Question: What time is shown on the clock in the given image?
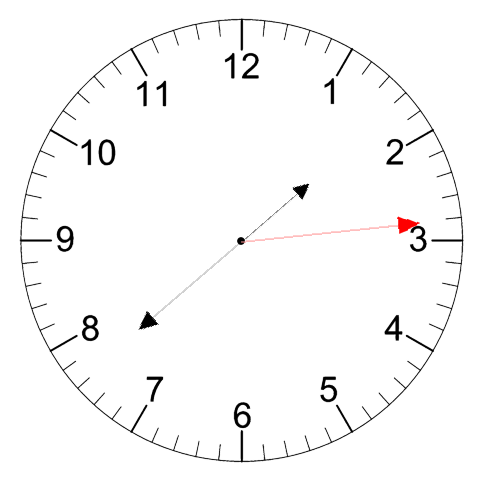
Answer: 01:38:14